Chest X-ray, AP view. Patient: 13 years old, sex M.
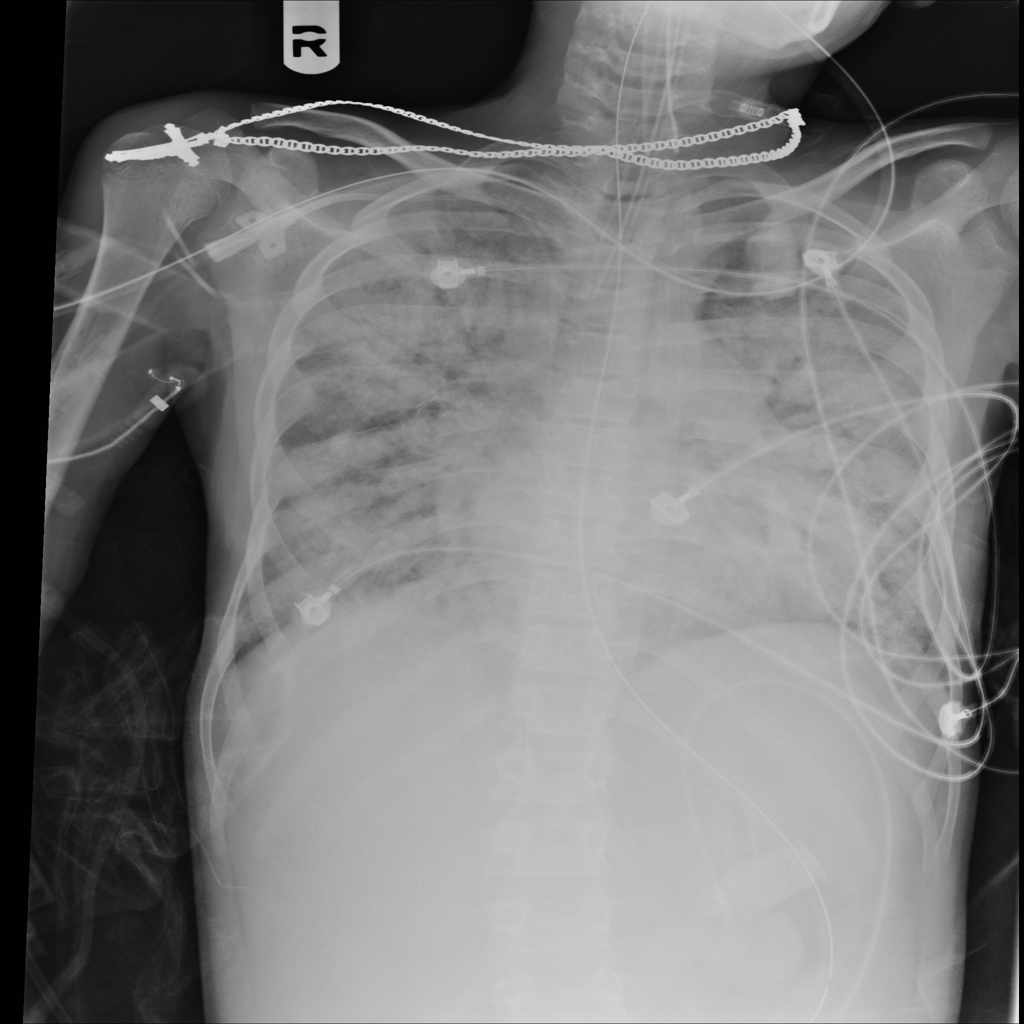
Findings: Infiltration